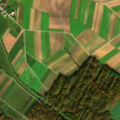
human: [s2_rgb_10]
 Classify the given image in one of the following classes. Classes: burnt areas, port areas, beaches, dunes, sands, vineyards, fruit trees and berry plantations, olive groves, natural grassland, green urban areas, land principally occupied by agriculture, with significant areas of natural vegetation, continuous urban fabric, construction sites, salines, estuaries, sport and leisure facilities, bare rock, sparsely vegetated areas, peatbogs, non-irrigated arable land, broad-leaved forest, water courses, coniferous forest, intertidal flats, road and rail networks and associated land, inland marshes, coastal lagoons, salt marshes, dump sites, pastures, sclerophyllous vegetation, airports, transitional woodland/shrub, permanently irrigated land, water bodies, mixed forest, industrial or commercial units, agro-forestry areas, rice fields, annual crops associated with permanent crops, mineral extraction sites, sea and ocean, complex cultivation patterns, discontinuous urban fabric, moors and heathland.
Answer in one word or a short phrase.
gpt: discontinuous urban fabric, non-irrigated arable land, complex cultivation patterns, broad-leaved forest